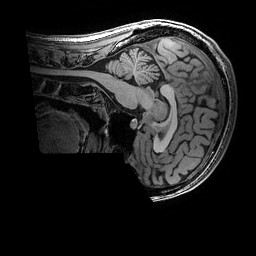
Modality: T1w
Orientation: sagittal
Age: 28
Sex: female
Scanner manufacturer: ge
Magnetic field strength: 3 T
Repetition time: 0.007 s
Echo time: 0.00342 s